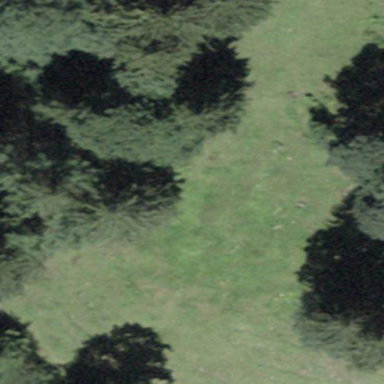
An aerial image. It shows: Beautiful meadow.